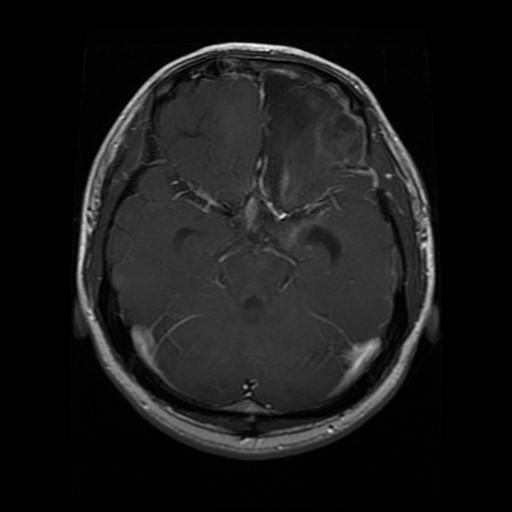
Label: glioma